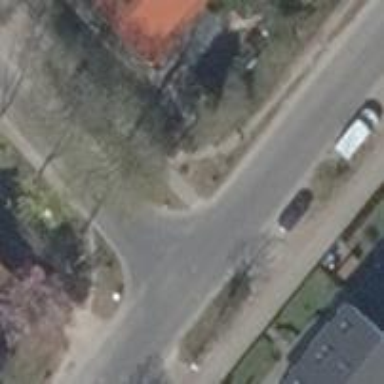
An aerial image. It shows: Tertiary road with asphalt surface. There is cycle track on the right side.